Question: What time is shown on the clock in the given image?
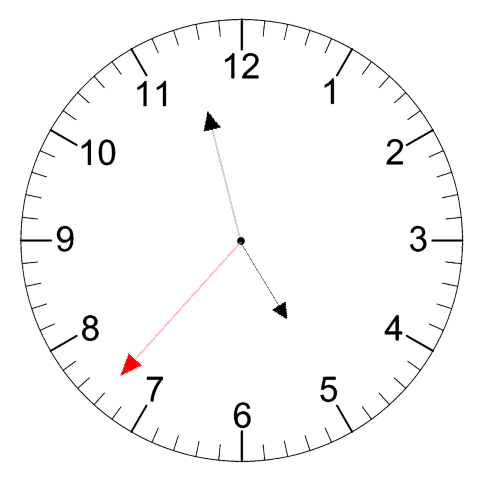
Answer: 04:57:37